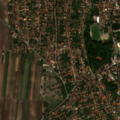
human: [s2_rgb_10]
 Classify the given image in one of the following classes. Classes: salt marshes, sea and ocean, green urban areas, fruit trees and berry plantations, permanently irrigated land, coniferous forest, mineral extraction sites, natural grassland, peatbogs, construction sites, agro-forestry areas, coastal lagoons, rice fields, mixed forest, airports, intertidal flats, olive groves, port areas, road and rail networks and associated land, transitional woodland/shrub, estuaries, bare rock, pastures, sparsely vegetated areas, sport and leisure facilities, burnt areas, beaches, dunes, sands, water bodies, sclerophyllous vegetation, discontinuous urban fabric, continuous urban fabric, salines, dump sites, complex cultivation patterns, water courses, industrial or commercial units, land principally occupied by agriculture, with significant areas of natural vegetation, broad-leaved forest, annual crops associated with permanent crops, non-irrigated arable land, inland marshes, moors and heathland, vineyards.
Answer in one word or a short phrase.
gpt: discontinuous urban fabric, non-irrigated arable land